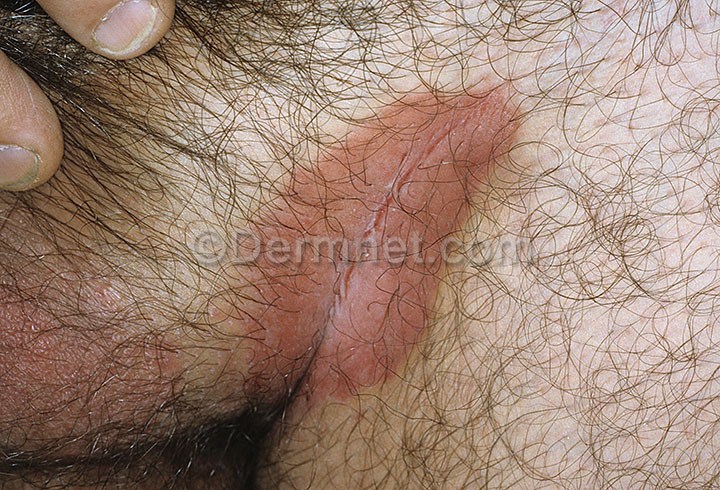
Disease: Tinea Ringworm Candidiasis and other Fungal Infections